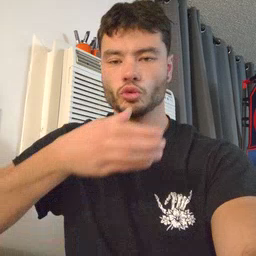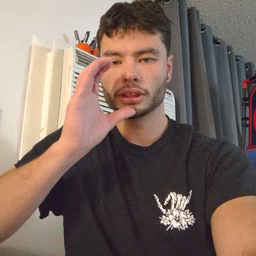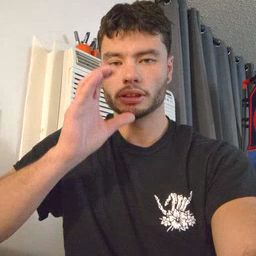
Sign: drink